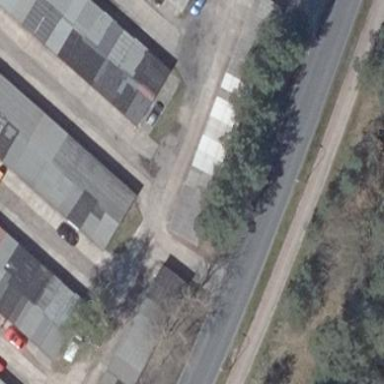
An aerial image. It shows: Group of garages.